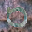
Label: 0